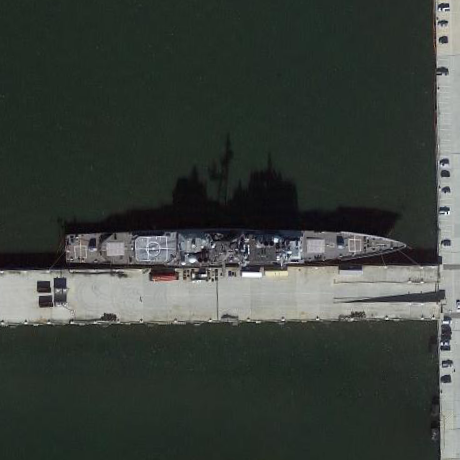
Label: cruiser